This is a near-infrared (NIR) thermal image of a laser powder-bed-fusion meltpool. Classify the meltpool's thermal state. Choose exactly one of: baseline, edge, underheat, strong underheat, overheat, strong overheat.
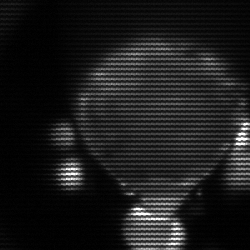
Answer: edge